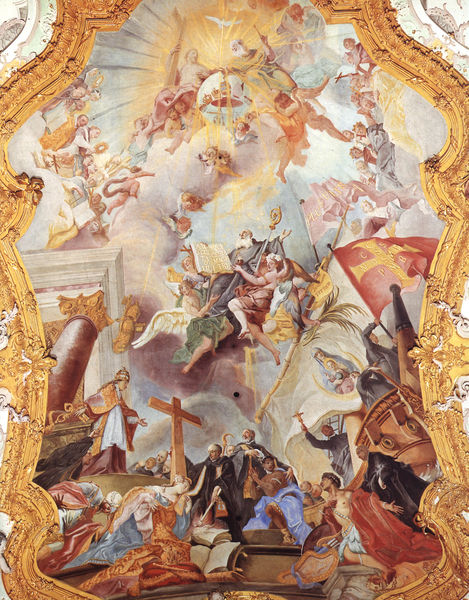
Titel: Glorie des hl. Benedikt, Missionstätigkeit des Bendiktinerordens, Gründer von Zweigen der bendiktinischen Ordensfamilie; aus der Kirche der ehem. Benediktiner- Fürstabtei St. Emmeram
Künstler: Cosmas Damian Asam
Standort: Regensburg, St. Emmeram (EU - D - B)
Schlagwörter: blau, flügel, gemälde, gott, himmel, umhang, bunt, licht, weiss, rot, malerei, barock, kirche, sonne, gold, mantel, decke, rokoko, engel, fahne, figuren, papst, wandmalerei, stuck, gewölbe, buch, kreuz, strahlen, schweben, christus, jesus, tempel, heilige, fresko, putten, maria, putti, petrus, schwebend, gläubige, säue, heiliger geist, bischoff, kirchendecke